Aerial crown-view tile of a tropical tree (Barro Colorado Island, Panama), acquired 20250616:
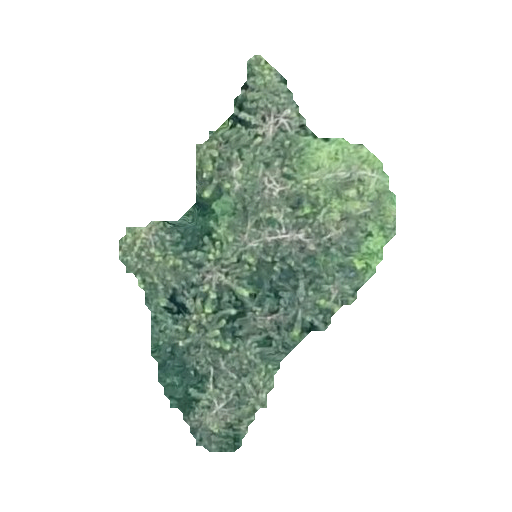
Species: Virola surinamensis
GBIF accepted scientific name: Virola surinamensis
Crown area: 82.546 m²